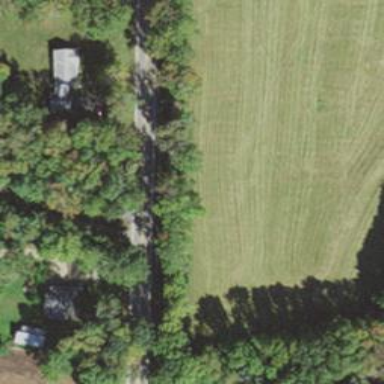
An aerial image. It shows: Residential driveway designated as service road.